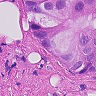
Metastatic tissue present: yes